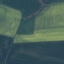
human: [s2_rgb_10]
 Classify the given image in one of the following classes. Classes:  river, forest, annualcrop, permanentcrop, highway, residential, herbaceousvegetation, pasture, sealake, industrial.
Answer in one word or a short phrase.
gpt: AnnualCrop